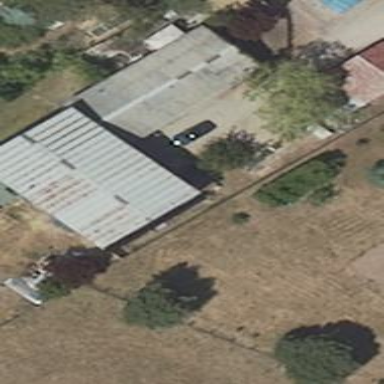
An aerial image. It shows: Shed.